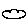
Label: cloud